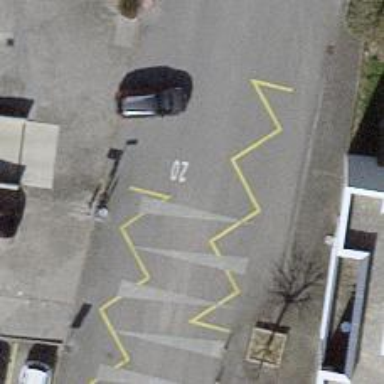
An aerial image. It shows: Public transport stop position.